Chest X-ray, AP view. Patient: 28 years old, sex M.
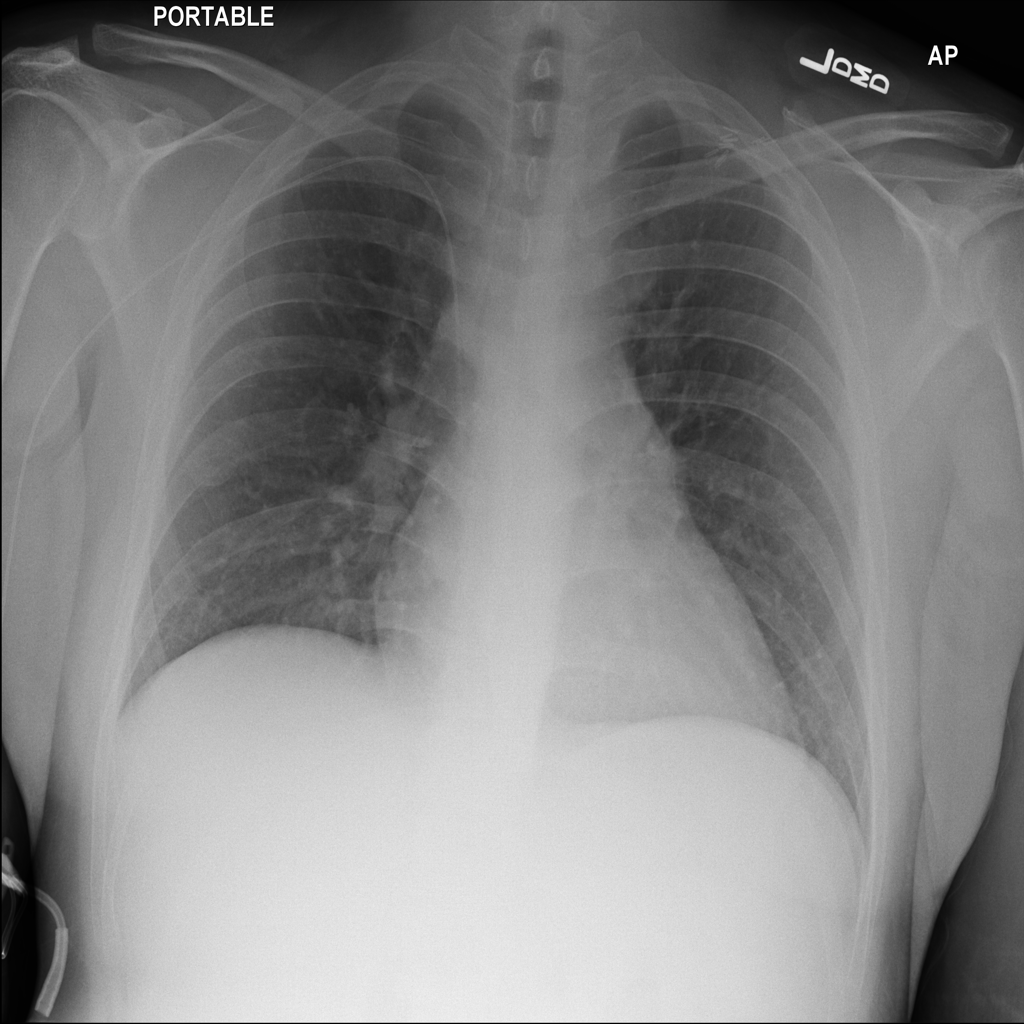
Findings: Atelectasis, Infiltration